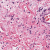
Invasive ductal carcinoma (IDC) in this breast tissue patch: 0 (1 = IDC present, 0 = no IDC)